Question: The "View as Visitor Group" option only shows in the EPiServer editor when there is content for visitor groups added to the rich text areas. If you have code based customisations then this makes it hard to preview your changes.

Is it possible to trigger this to show all the time or based on some decision in code?
Currently the workaround is to temporarily add some visitor group content to a text area, save & view, then "View as Visitor Group", then delete the temporary content in the text area before saving which isn't ideal.
This is EPiServer 6R2 (aka 6.1)
---
Original question: <URL>. Posted here as I also want to know the answer as I'm working on similar functionality to the original author.
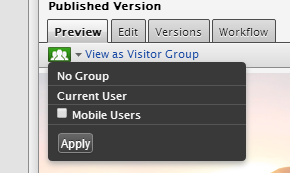
Answer: There is an interface IPersonalizedRoles that makes the View as visitor group menu appear if it is implemented on a property. However I think you have to create a custom property to use the interface yourself.
The SDK for the interface: <URL>
You implement GetRoles() and return an IEnumerable with the visitor group GUID ID:s that you want to show up in the list.
Maybe you can create a custom dummy property and return your groups there?